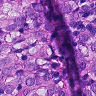
Metastatic tissue present: yes